Question: My question is based on an issue mentioned in a previous question <URL>. I have trouble implementing this solution from @joran and I think I might not be the only person with this problem.
I want to export a correlation matrix(10x10) to excel. It is saved as a matrix called export.
'''
library(XLConnect)
wb <- loadWorkbook(paste0("corr_test.xlsx"), create = TRUE)
prcntg <- createCellStyle(wb)
setDataFormat(prcntg, format = "0.00%")
createSheet(wb, name="corr")
writeWorksheet(wb,export,"corr",startRow = 2, startCol = 1, header = TRUE)
setColumnWidth(wb, sheet = "corr", column = 1:30, width = -1)
setCellStyle(wb, sheet = "corr", row= rep(3:12,times=10), col = rep(1:10,
+times=12), cellstyle = prcntg)
saveWorkbook(wb)
'''
I have trouble with this line
'''
setCellStyle(wb, sheet = "corr", row= rep(3:12,times=10), col = rep(1:10,
+times=12), cellstyle = prcntg)
'''
I don't manage to apply the style to the whole matrix. It is about the arguments and that cause trouble.
The result looks like the picture below.

I've tried an endless number of combinations now. Any help is highly appreciated
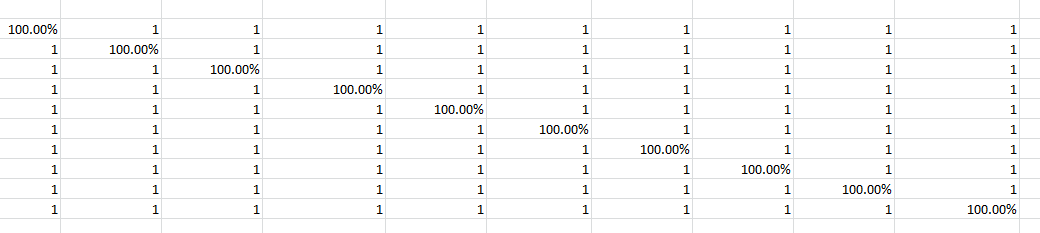
Answer: The following should do it:
'''
rc = expand.grid(row = 3:12, col = 1:10)
setCellStyle(wb, sheet = "corr", row= rc$row, col = rc$col, cellstyle = prcntg)
'''